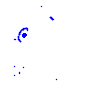
Particle: pion